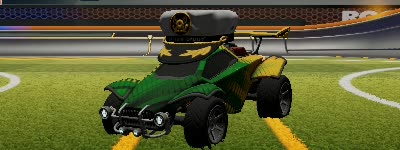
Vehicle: octane